Field crop: maize
Growth stage: 2
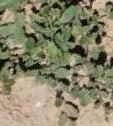
Species: convolvulus